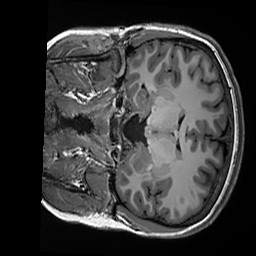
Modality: T1w
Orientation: coronal
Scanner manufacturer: siemens
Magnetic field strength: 3 T
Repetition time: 2.5 s
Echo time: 0.00299 s